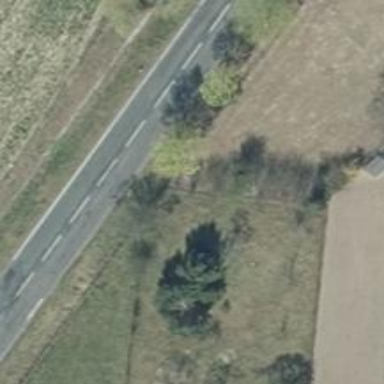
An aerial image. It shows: Deciduous tree with broadleaved leaves.